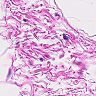
Metastatic tissue present: no